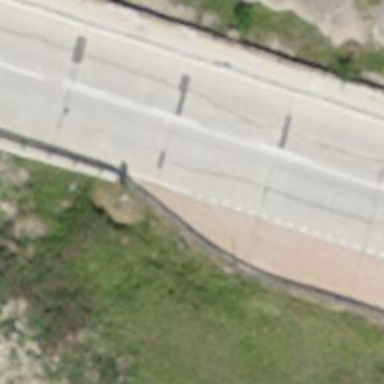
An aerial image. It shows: Primary road with asphalt surface.